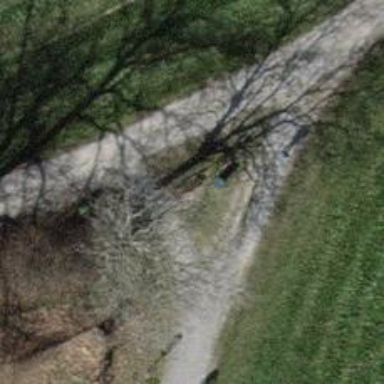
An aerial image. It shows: Brown bench.